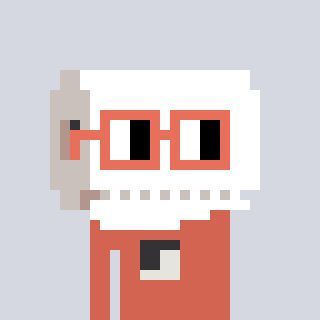
a pixel art character with square orange glasses, a toiletpaper-full-shaped head and a peachy-colored body on a cool background